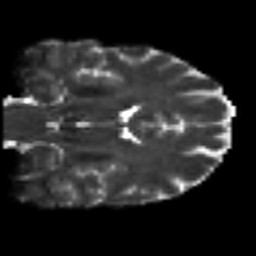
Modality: T2w
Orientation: coronal
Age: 36
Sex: female
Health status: ill
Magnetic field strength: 3 T
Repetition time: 8.4 s
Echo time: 0.0926 s